Question: Is it possible to hide the path of the project being shown in the title bar of Android Studio?
I would like to have it as:
"Project Name - Android Studio"
but instead now i have it like:
"Project name [path/to/project/] - [app] - [/path/to/file/] - Android Studio - version number"
I looked everywhere in settings couldn't find an option for that.

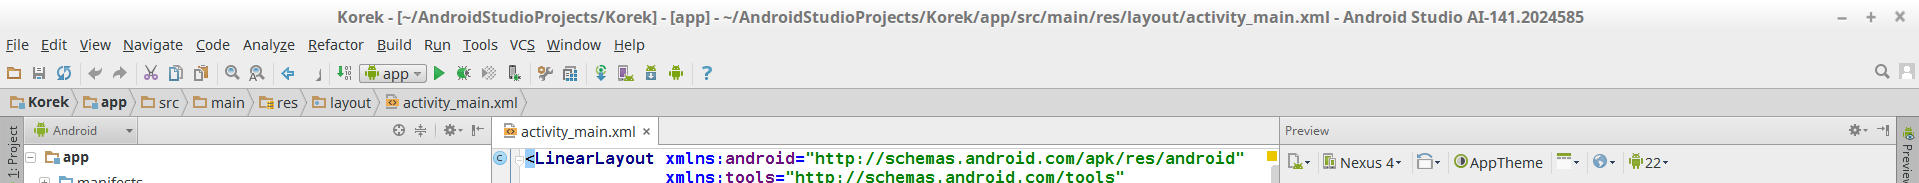
Answer: No, there is no option for that as of IntelliJ IDEA 14.1 and Android Studio 1.2.